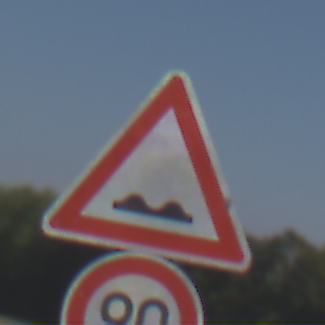
Verkehrszeichen: UnebeneFahrbahn
Zusatzzeichen unten: Geschwindigkeit90
Umgebung: Outdoor, Nature
Tageszeit: Midday
Wetter: Clear
Licht: Natural
Jahreszeit: NotSpecified
Kontrast: HighContrast